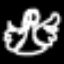
Label: angel